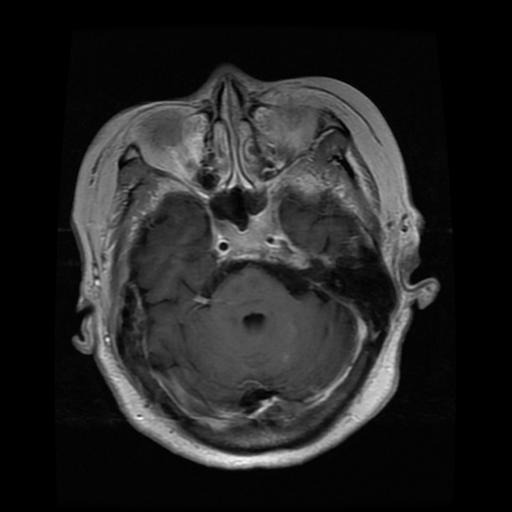
Label: pituitary